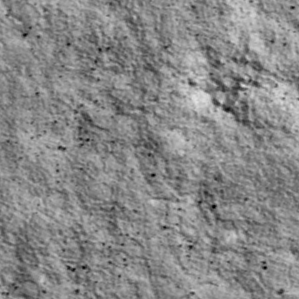
Label: non_frost